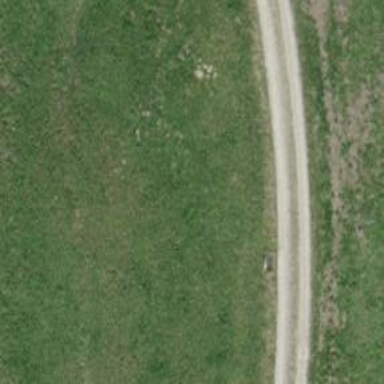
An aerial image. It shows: Track with grade2 pebblestone surface.